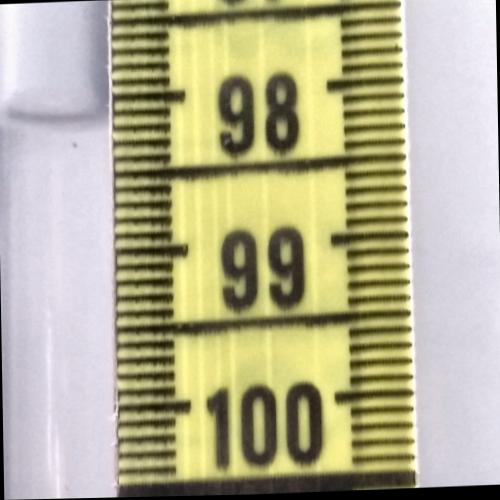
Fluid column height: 98.1 cm